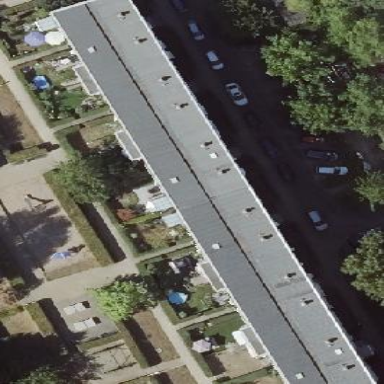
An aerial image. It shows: Building with apartments and flat roof.